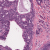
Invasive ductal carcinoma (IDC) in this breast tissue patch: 1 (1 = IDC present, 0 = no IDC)